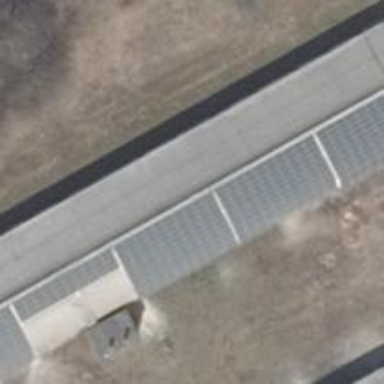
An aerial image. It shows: Solar photovoltaic panel generating electricity through small installation.